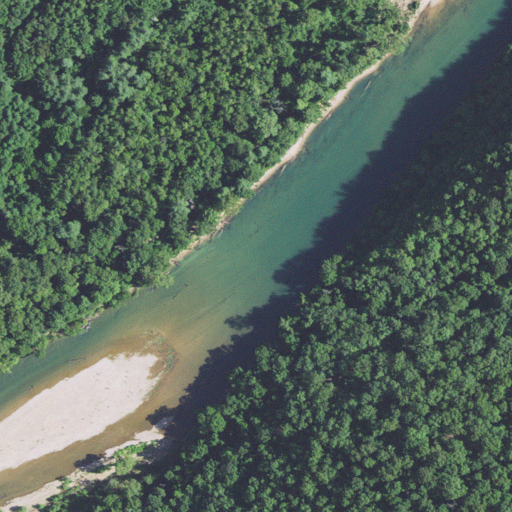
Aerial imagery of valley in Missouri named Shop Hollow containing open water, mixed forest, deciduous forest, evergreen forest, woody wetlands, and herbaceous wetlands